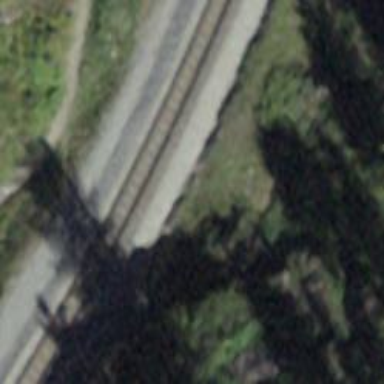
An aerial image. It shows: Narrow-gauge railway with 1 track. The tracks are electrified with contact line.